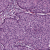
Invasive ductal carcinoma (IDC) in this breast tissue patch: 0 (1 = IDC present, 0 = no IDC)